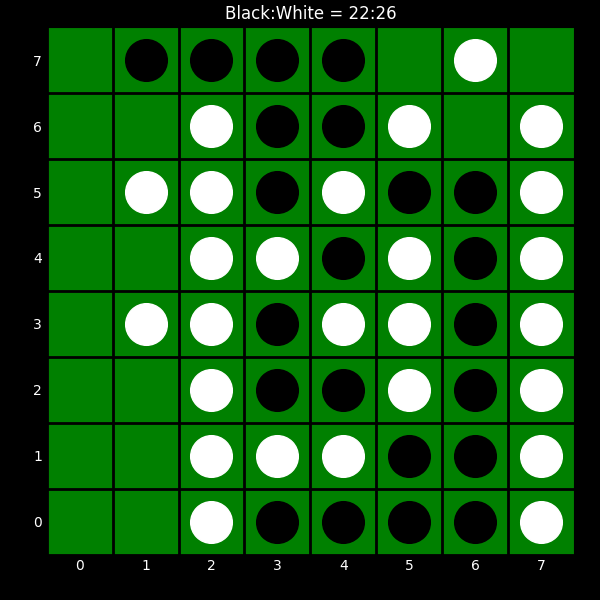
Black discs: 22
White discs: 26